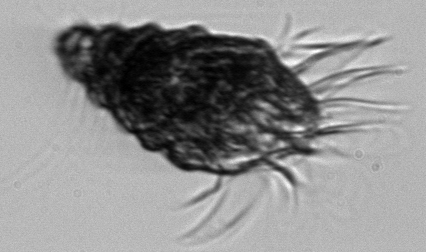
Label: Laboea_strobila